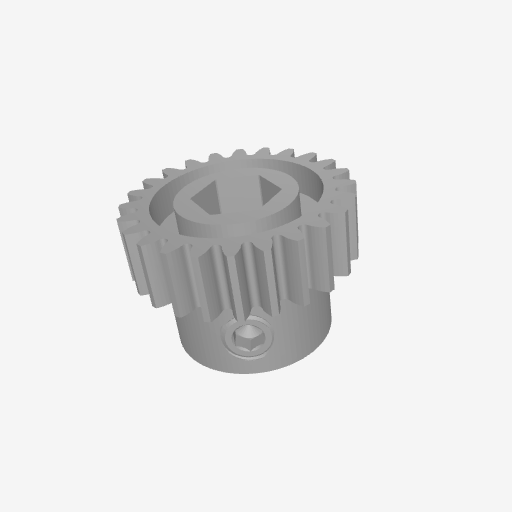
Part: PinionGear8RID24T